Question: '''
- (void)tableView:(UITableView *)tableView didSelectRowAtIndexPath:(NSIndexPath *)indexPath {
if ([[data objectForKey:@"rows"] count] == indexPath.row) {
UIActionSheet *actionsheet = [[UIActionSheet alloc] initWithTitle:@"Kies wat u wilt toevoegen" delegate:self cancelButtonTitle:@"Annuleren" destructiveButtonTitle:nil otherButtonTitles:@"Veld", @"Afbeelding", @"Locatie",nil];
[actionsheet showInView:self.view];
[actionsheet release];
}
}
- (void)actionSheet:(UIActionSheet *)actionSheet clickedButtonAtIndex:(NSInteger)buttonIndex {
if (buttonIndex != 3) {
self.temp = buttonIndex;
UIAlertView *myAlert = [[UIAlertView alloc] initWithTitle:@"Nieuw element" message:@"Kies een naam voor het toe te voegen element" delegate:self cancelButtonTitle:@"Annuleren" otherButtonTitles:@"Ok", nil];
[myAlert addTextFieldWithValue:nil label:@"Naam voor element"];
[[myAlert textField] setTextAlignment:UITextAlignmentCenter];
[[myAlert textField] becomeFirstResponder];
[myAlert show];
[myAlert release];
}
}
- (void)alertView:(UIAlertView *)alertView didDismissWithButtonIndex:(NSInteger)buttonIndex {
if (buttonIndex == 1) {
int actionSheetButtonIndex = self.temp;
self.temp = nil;
//Add row
NSString *typed = [[alertView textField] text];
if (actionSheetButtonIndex == 0 || actionSheetButtonIndex == 2) { //If field or location
NSMutableArray *arr = [data objectForKey:@"rows"];
if (arr == nil) {
arr = [NSMutableArray array];
}
NSMutableDictionary *row = [NSMutableDictionary dictionary];
[row setValue:typed forKey:@"name"];
[row setValue:@"" forKey:@"value"];
[arr addObject:row];
[data setObject:arr forKey:@"rows"];
[self updateUserDefaults];
}
}
}
'''
I have this code, but the app crashes as it reaches the didDismissWithButtonIndex part. I figured out it doesn't crash when I comment the [arr addObject:row]; part of the code, but I can't figure out what's wrong with it.
Console says Abort trap. That's not very useful either, I think.
EDIT: I've been trying some things for a while, with no result. I have the following code right now:
'''
- (void)tableView:(UITableView *)tableView didSelectRowAtIndexPath:(NSIndexPath *)indexPath {
if ([[data objectForKey:@"rows"] count] == indexPath.row) {
UIActionSheet *actionsheet = [[UIActionSheet alloc] initWithTitle:@"Kies wat u wilt toevoegen" delegate:self cancelButtonTitle:@"Annuleren" destructiveButtonTitle:nil otherButtonTitles:@"Veld", @"Afbeelding", @"Locatie",nil];
[actionsheet showInView:self.view];
[actionsheet release];
}
}
- (void)actionSheet:(UIActionSheet *)actionSheet clickedButtonAtIndex:(NSInteger)buttonIndex {
if (buttonIndex != 3) {
self.temp = buttonIndex;
UIAlertView *myAlert = [[UIAlertView alloc] initWithTitle:@"Nieuw element" message:@"Kies een naam voor het toe te voegen element" delegate:self cancelButtonTitle:@"Annuleren" otherButtonTitles:@"Ok", nil];
[myAlert addTextFieldWithValue:nil label:@"Naam voor element"];
[[myAlert textField] setTextAlignment:UITextAlignmentCenter];
[[myAlert textField] becomeFirstResponder];
[myAlert show];
[myAlert release];
}
}
- (void)alertView:(UIAlertView *)alertView didDismissWithButtonIndex:(NSInteger)buttonIndex {
if (buttonIndex == 1) {
int actionSheetButtonIndex = self.temp;
self.temp = 0;
//Add row
NSString *typed = [[alertView textField] text];
if (actionSheetButtonIndex == 0 || actionSheetButtonIndex == 2) { //If field or location
NSMutableArray *oldarr = [[[data objectForKey:@"rows"] mutableCopy] autorelease];
NSMutableArray *arr = [NSMutableArray array];
for (int i = 0; i < [oldarr count]; i++) {
[arr addObject:[oldarr objectAtIndex:i]];
}
NSMutableDictionary *row = [NSMutableDictionary dictionary];
[row setObject:typed forKey:@"name"];
[row setObject:@"" forKey:@"value"];
//[arr addObject:row];
NSMutableDictionary *dataCopy = data;
[dataCopy setObject:arr forKey:@"rows"];
self.data = dataCopy;
[self updateUserDefaults];
}
}
}
'''
The header file is:
'''
#import <UIKit/UIKit.h>
@interface InfoViewController : UITableViewController <UIAlertViewDelegate, UIActionSheetDelegate> {
UIView *images;
NSMutableDictionary *data;
int temp;
}
@property (nonatomic, retain) UIView *images;
@property (nonatomic, retain) NSMutableDictionary *data;
@property (nonatomic) int temp;
@end
'''
And here's the updateUserDefaults method:
'''
- (void)updateUserDefaults {
NSUserDefaults *defaults = [NSUserDefaults standardUserDefaults];
NSMutableDictionary *tempdict = [defaults objectForKey:@"data"];
[tempdict setObject:self.data forKey:@"rows"];
[defaults setObject:tempdict forKey:@"data"];
}
'''
Now the console gives me some more output:

<URL>
I really hope you can help me out!
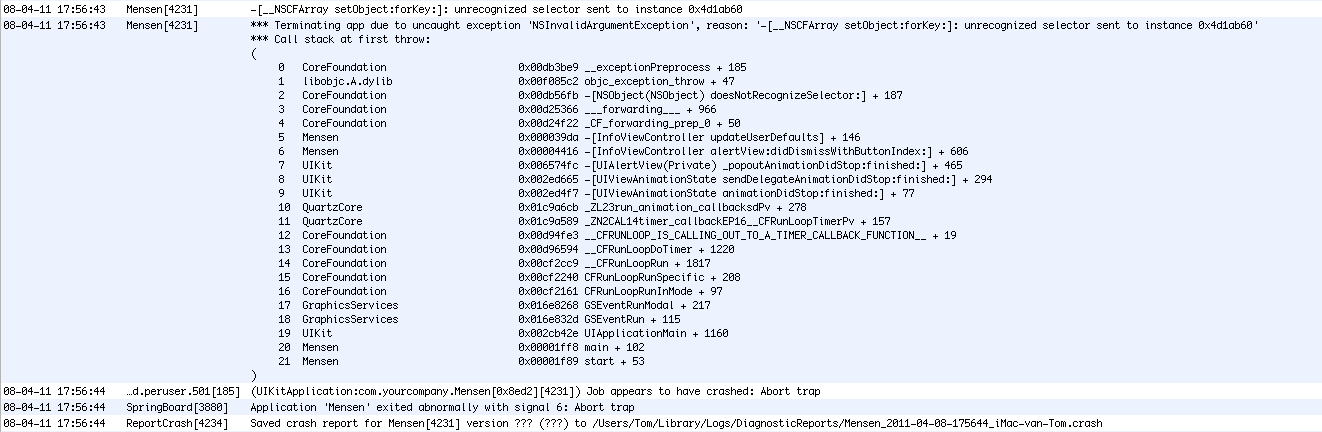
Answer: Make sure arr is in fact a NSMutabableArray, when you retrieve it from your data Dictionary it might just be a NSArray. See if this helps:
'''
NSMutableArray *arr = [[[data objectForKey:@"rows"] mutableCopy] autorelease];
'''
EDIT:
okay looking at your crashlog, it seems you somehow stored a NSArray in your userdefaults and are now trying to retrieve it as Dictionary you should:
- - - As Joe mentioned, retrieved Objects from the userdefaults are not mutable, so do this instead:NSMutableDictionary *tempdict = [[[defaults objectForKey:@"data"] mutableCopy] autorelease];